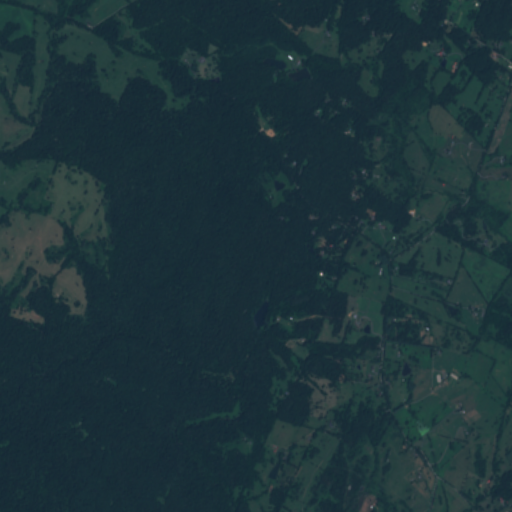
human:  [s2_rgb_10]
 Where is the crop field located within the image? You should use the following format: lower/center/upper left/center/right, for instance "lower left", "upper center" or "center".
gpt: The crop field is located in the upper right of the image.
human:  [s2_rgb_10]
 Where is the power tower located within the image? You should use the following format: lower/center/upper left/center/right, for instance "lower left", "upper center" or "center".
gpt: There is no power tower in the image.